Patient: sex M, age 65
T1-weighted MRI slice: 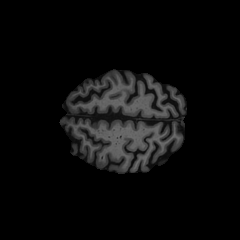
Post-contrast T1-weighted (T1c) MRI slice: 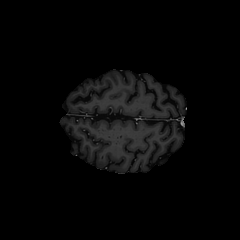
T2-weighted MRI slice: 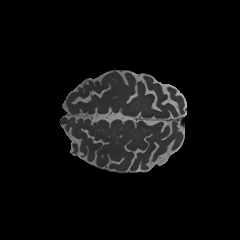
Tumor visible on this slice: no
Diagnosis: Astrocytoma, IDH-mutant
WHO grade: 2